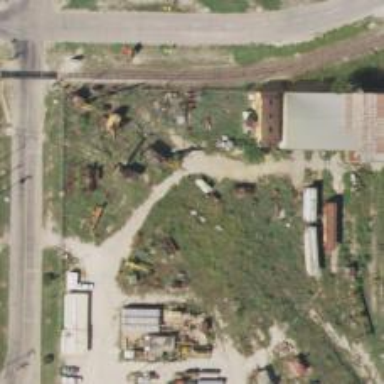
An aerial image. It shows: Abandoned railway.